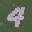
Label: 4